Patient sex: M
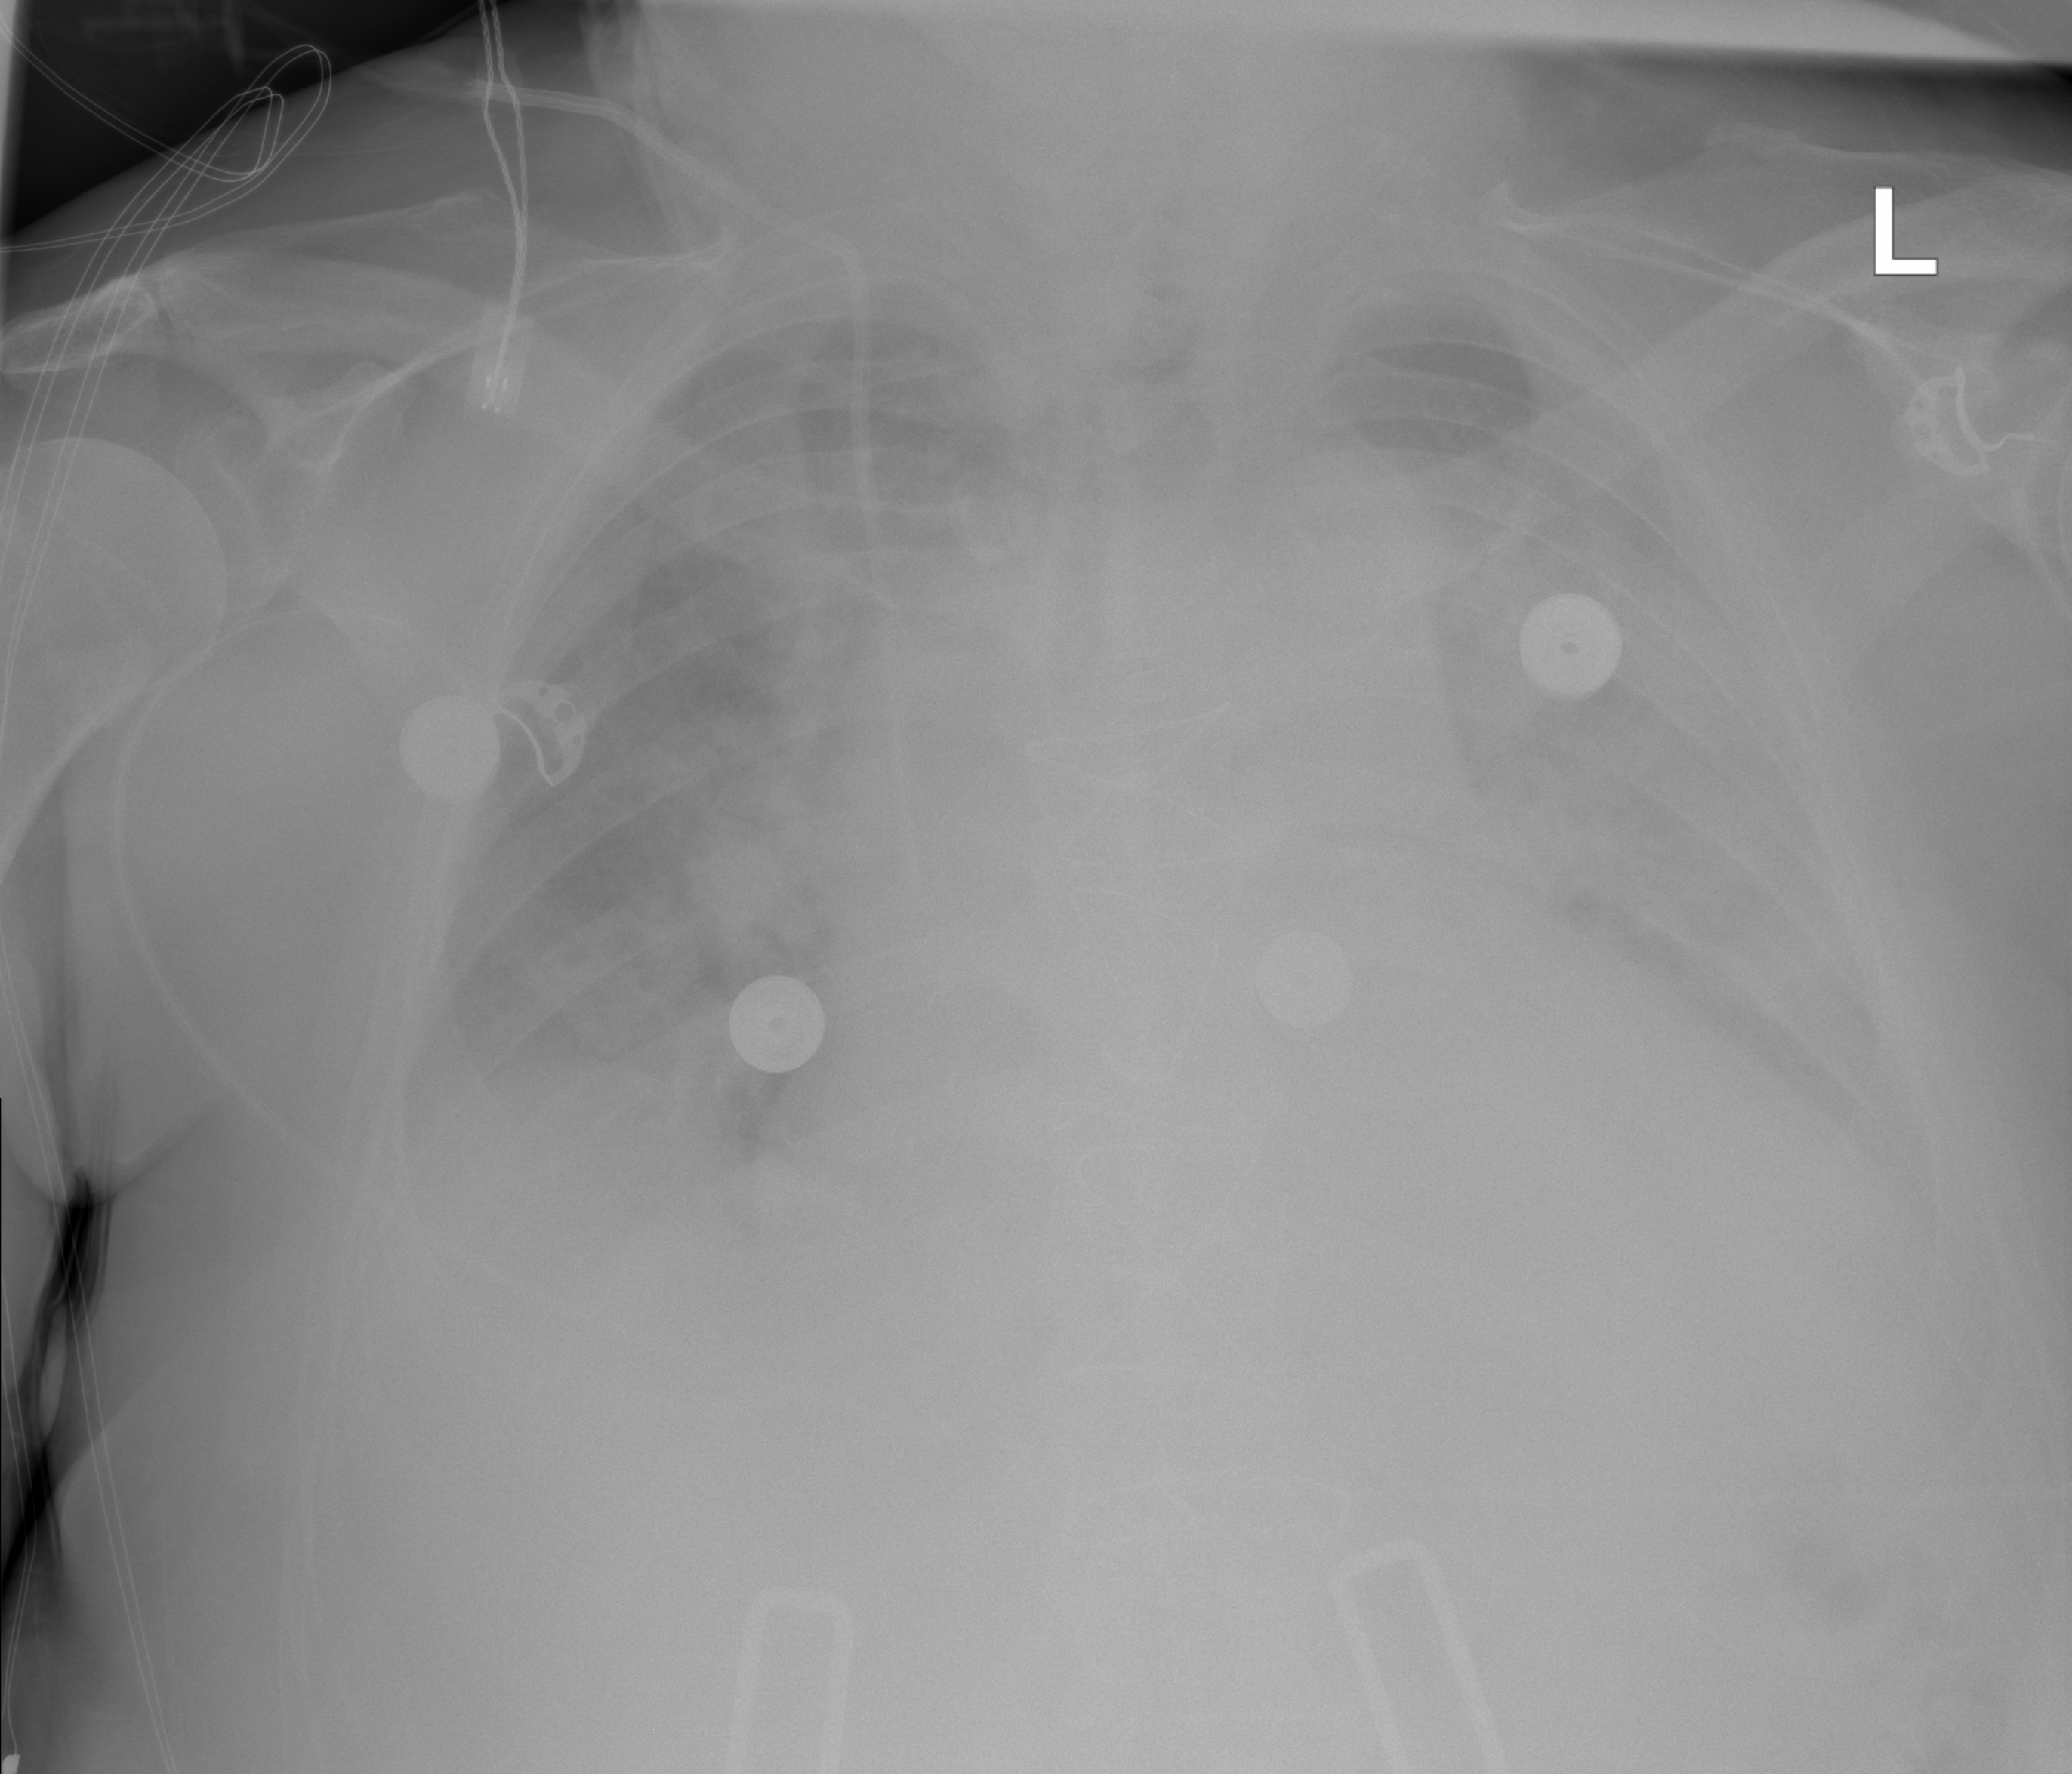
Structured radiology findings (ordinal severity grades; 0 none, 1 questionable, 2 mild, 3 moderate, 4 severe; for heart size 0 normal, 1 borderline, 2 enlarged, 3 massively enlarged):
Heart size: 3
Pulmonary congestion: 3
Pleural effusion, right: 2
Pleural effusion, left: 3
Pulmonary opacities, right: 2
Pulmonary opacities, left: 2
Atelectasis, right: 2
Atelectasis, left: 3